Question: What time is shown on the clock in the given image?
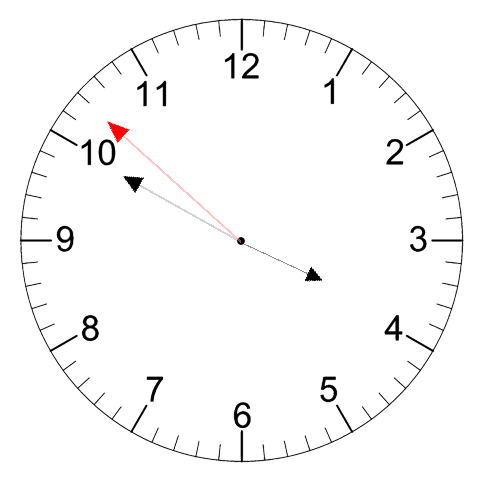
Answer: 03:49:52